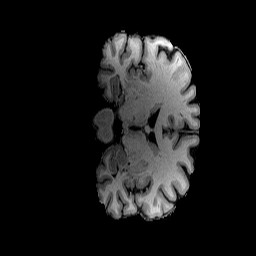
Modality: T1w
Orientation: coronal
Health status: healthy